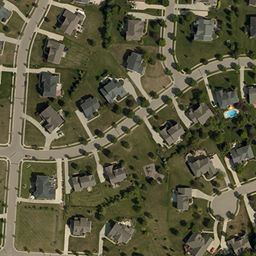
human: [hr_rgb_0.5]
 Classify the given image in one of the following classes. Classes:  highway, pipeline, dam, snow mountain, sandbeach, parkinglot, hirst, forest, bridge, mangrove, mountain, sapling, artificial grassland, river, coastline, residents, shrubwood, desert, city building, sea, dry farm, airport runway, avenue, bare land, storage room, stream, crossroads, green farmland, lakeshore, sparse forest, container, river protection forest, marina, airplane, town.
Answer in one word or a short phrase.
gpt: town